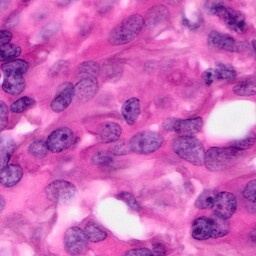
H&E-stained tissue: Pancreatic